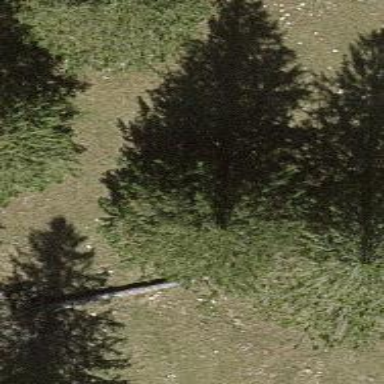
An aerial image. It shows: Single tag "natural: tree."